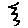
Label: zigzag